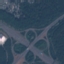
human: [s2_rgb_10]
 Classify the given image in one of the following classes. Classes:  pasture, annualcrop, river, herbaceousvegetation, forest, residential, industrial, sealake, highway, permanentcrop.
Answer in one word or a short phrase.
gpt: Highway